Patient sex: M
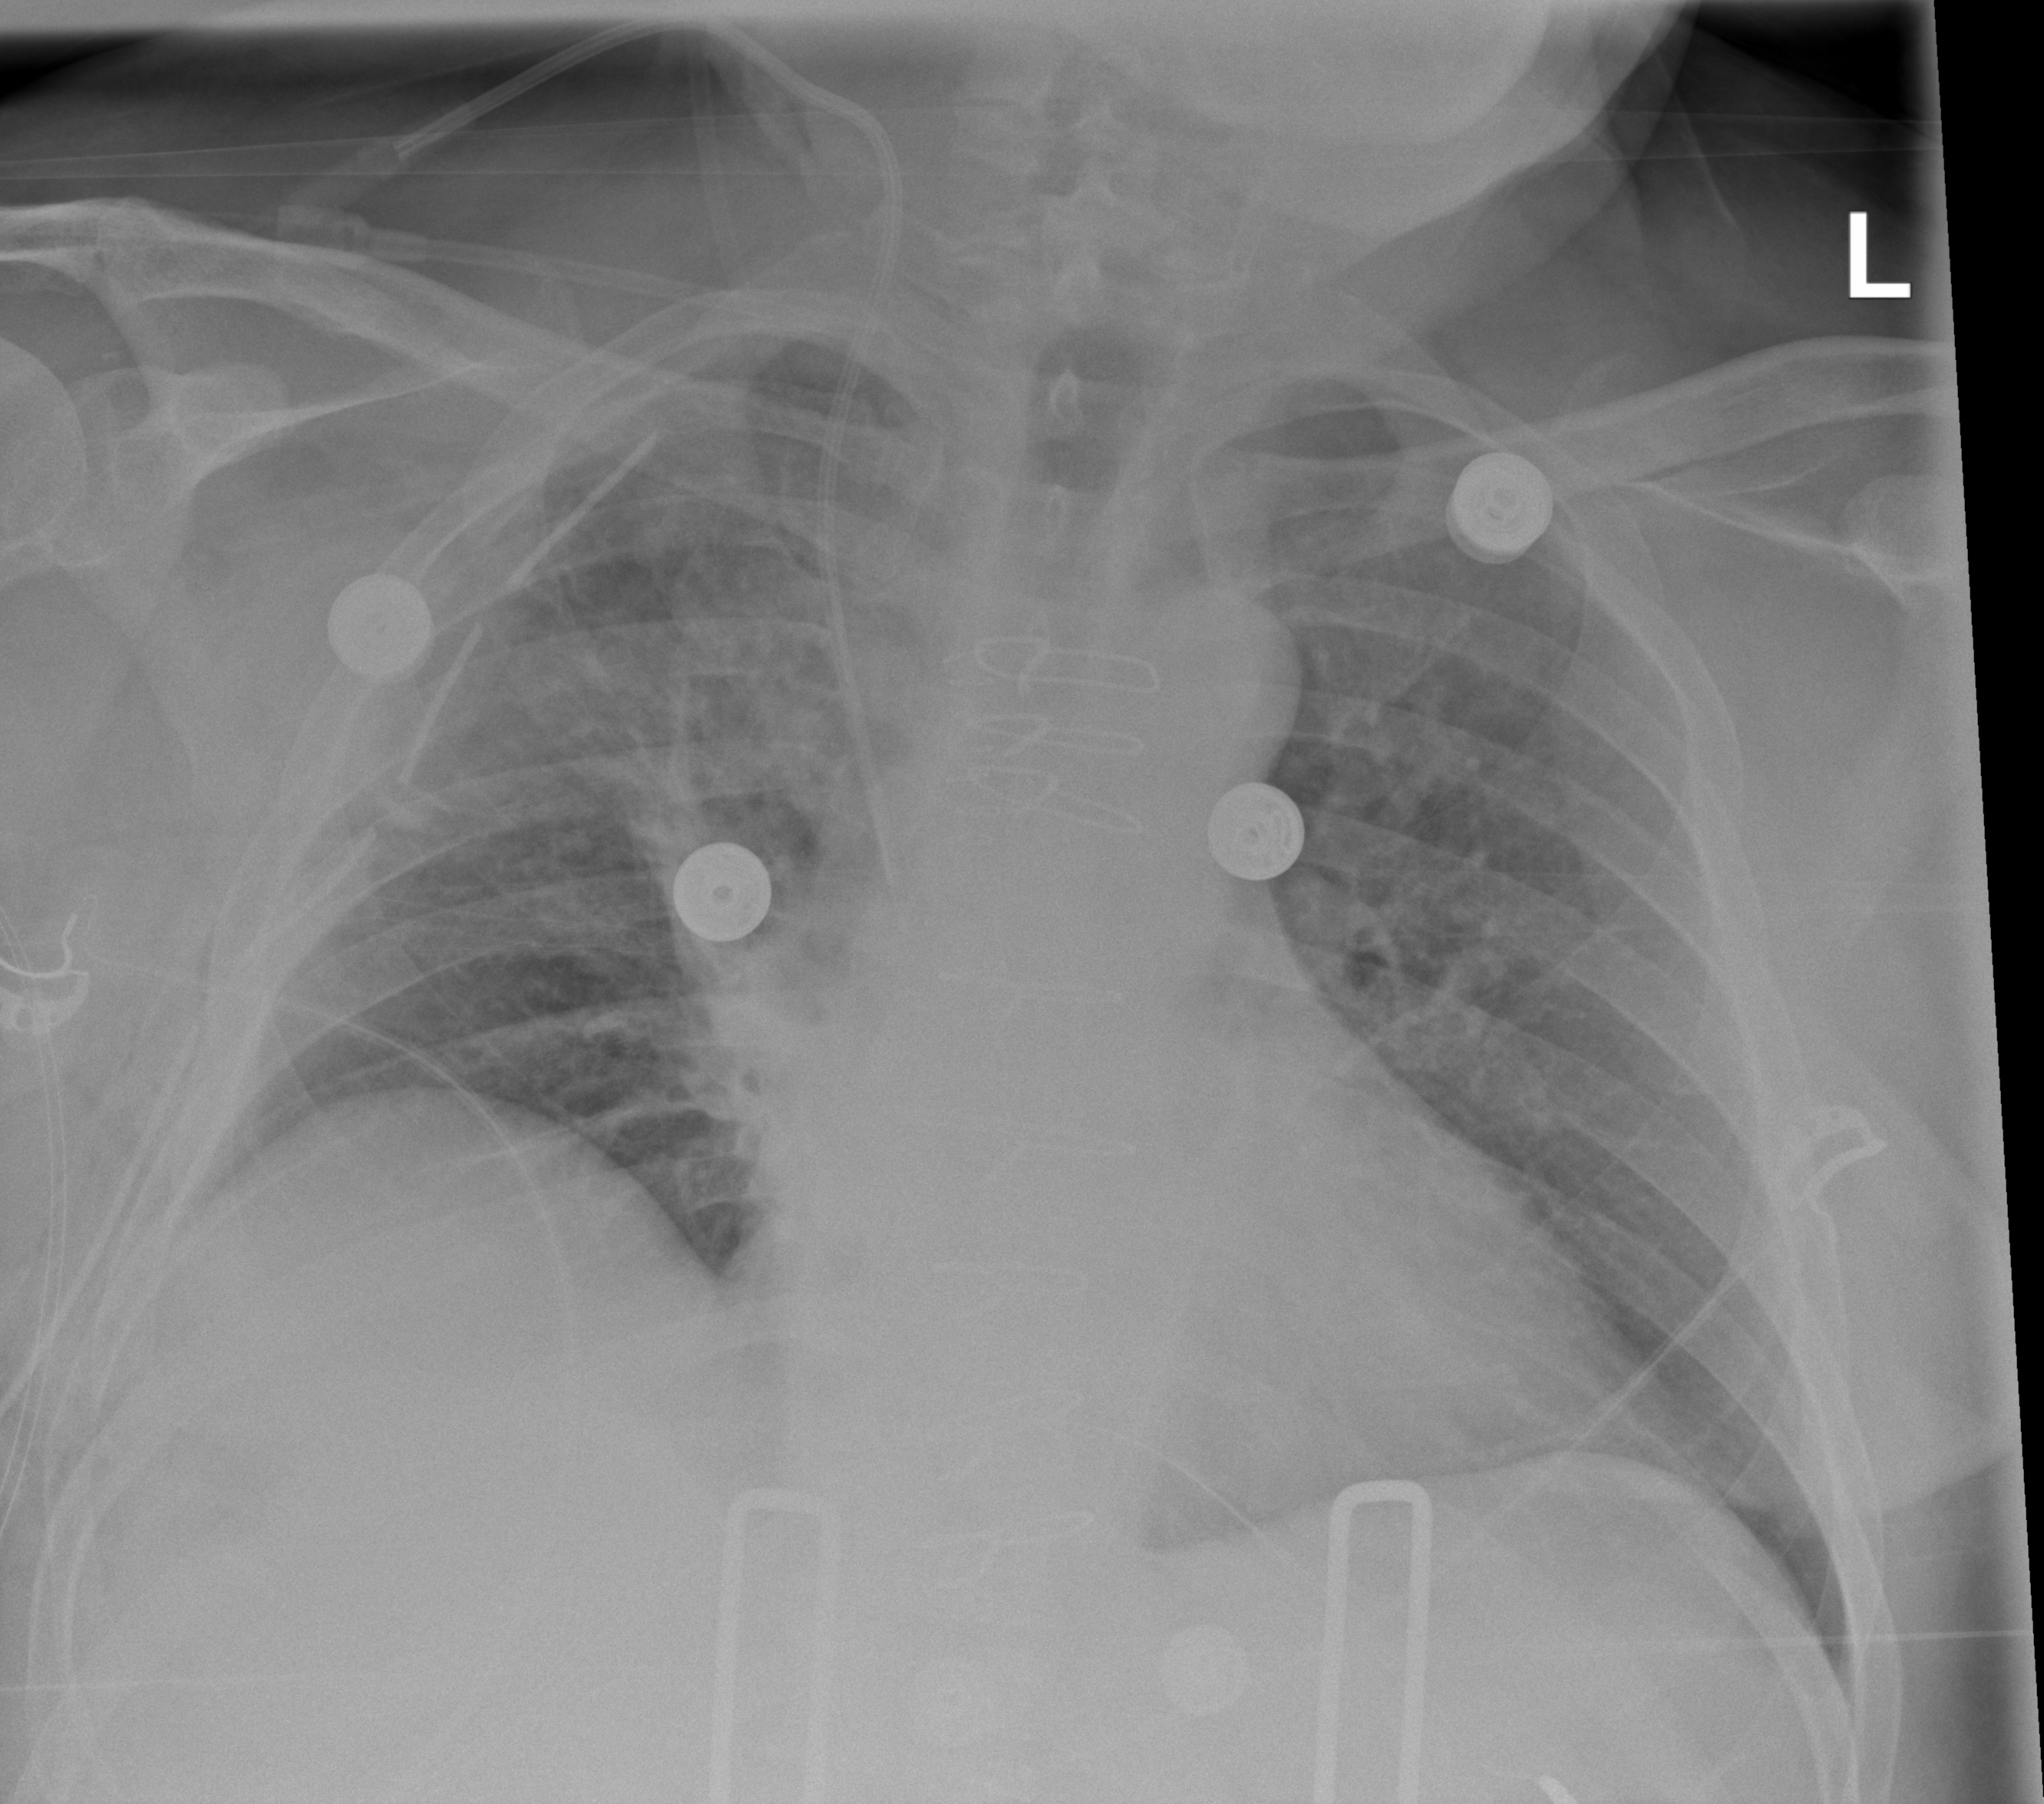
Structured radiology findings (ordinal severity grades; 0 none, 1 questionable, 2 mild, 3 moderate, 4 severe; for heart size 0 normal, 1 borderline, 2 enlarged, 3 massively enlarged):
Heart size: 1
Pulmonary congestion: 2
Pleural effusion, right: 0
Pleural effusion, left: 0
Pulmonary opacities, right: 3
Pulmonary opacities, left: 1
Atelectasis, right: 3
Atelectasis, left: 0